Question: I am publishing an website and when I try to run it, the 'CSS' and the 'JS' files are not loading correctly. When I open the , all the JS files are giving the following error
> "Uncaught SyntaxError: Unexpected token ILLEGAL"
and when I view the js files from the developer tools, they contain only junk characters. The thing is when I view the files on the file system, they appear to be fine but when I view them from the developer tools or from a browser e.g. <URL>, I see only junk characters
I've been trying to find out what's wrong but this error keeps coming. it was working before and all of a sudden I am getting this.

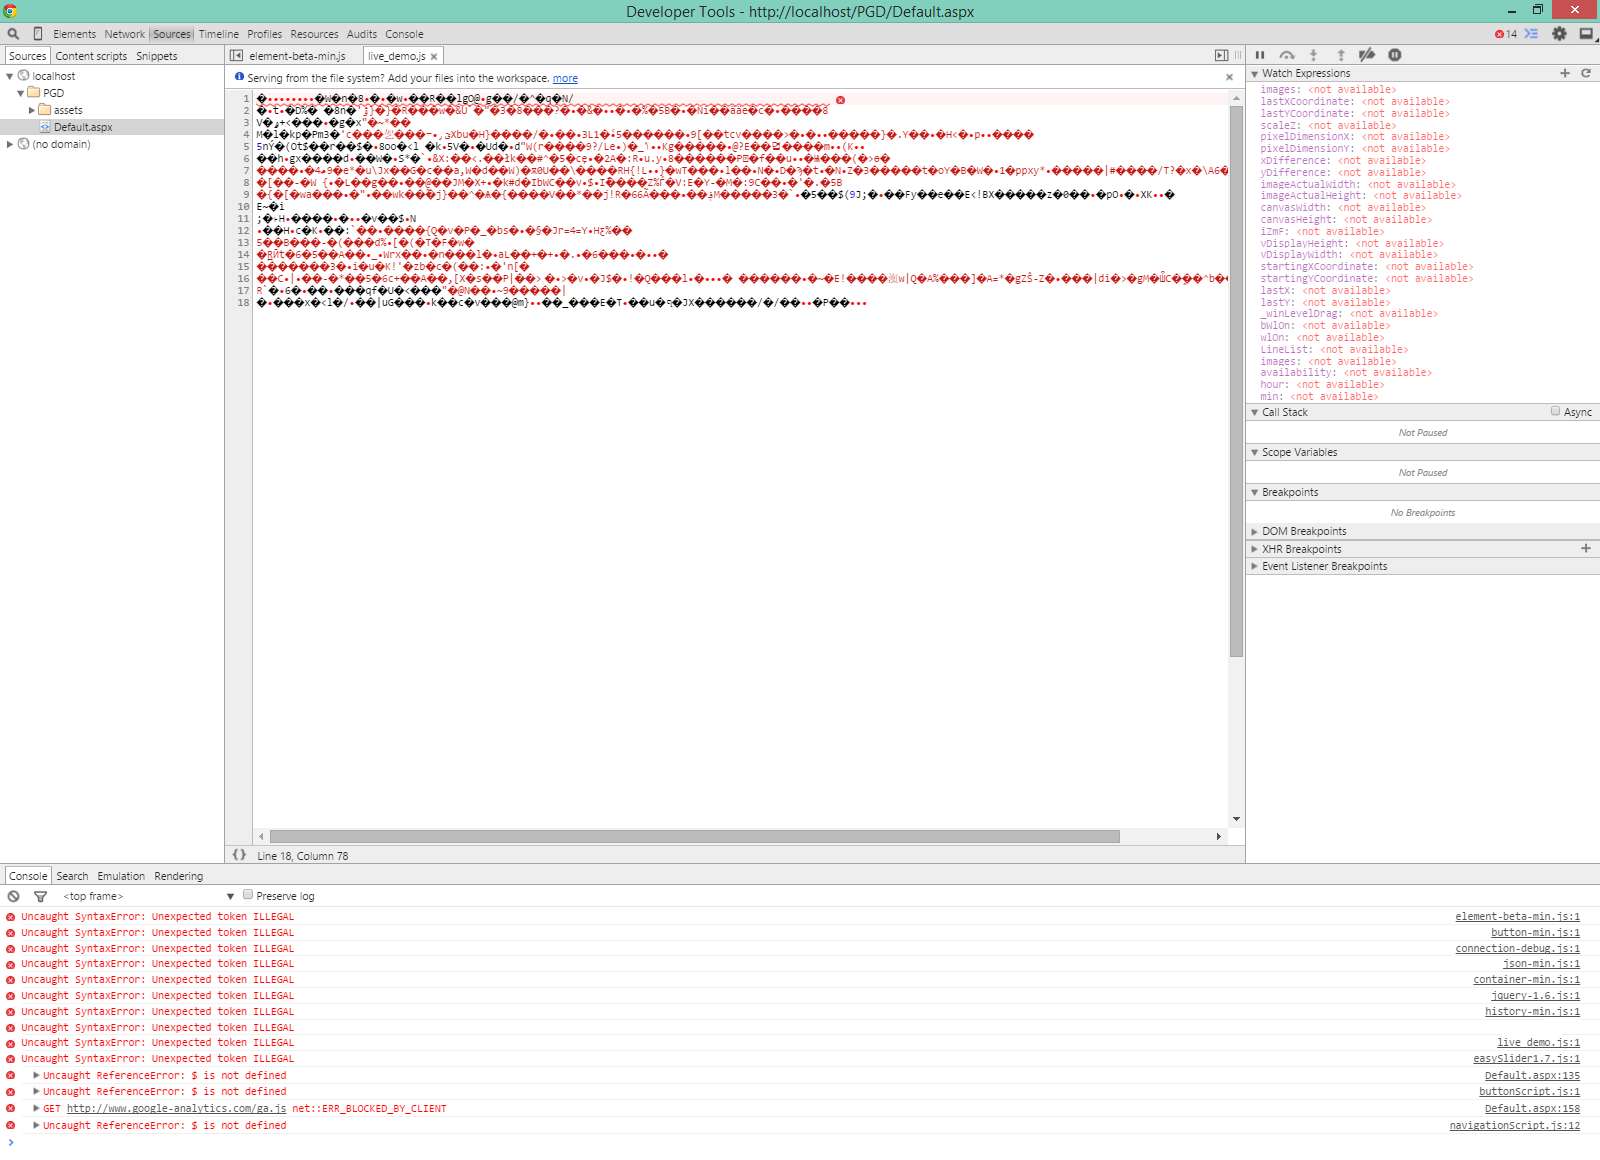
Answer: It turns out that there was a key in my 'web.config' that was compressing the javascript files on the fly.
I had the compression key in my config file which was causing this issue.
here's the key
'''
<add name="Headers_GZipOutput" type="Headers_GZipOutput"/>
'''
I commented this and it started working.